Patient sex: F
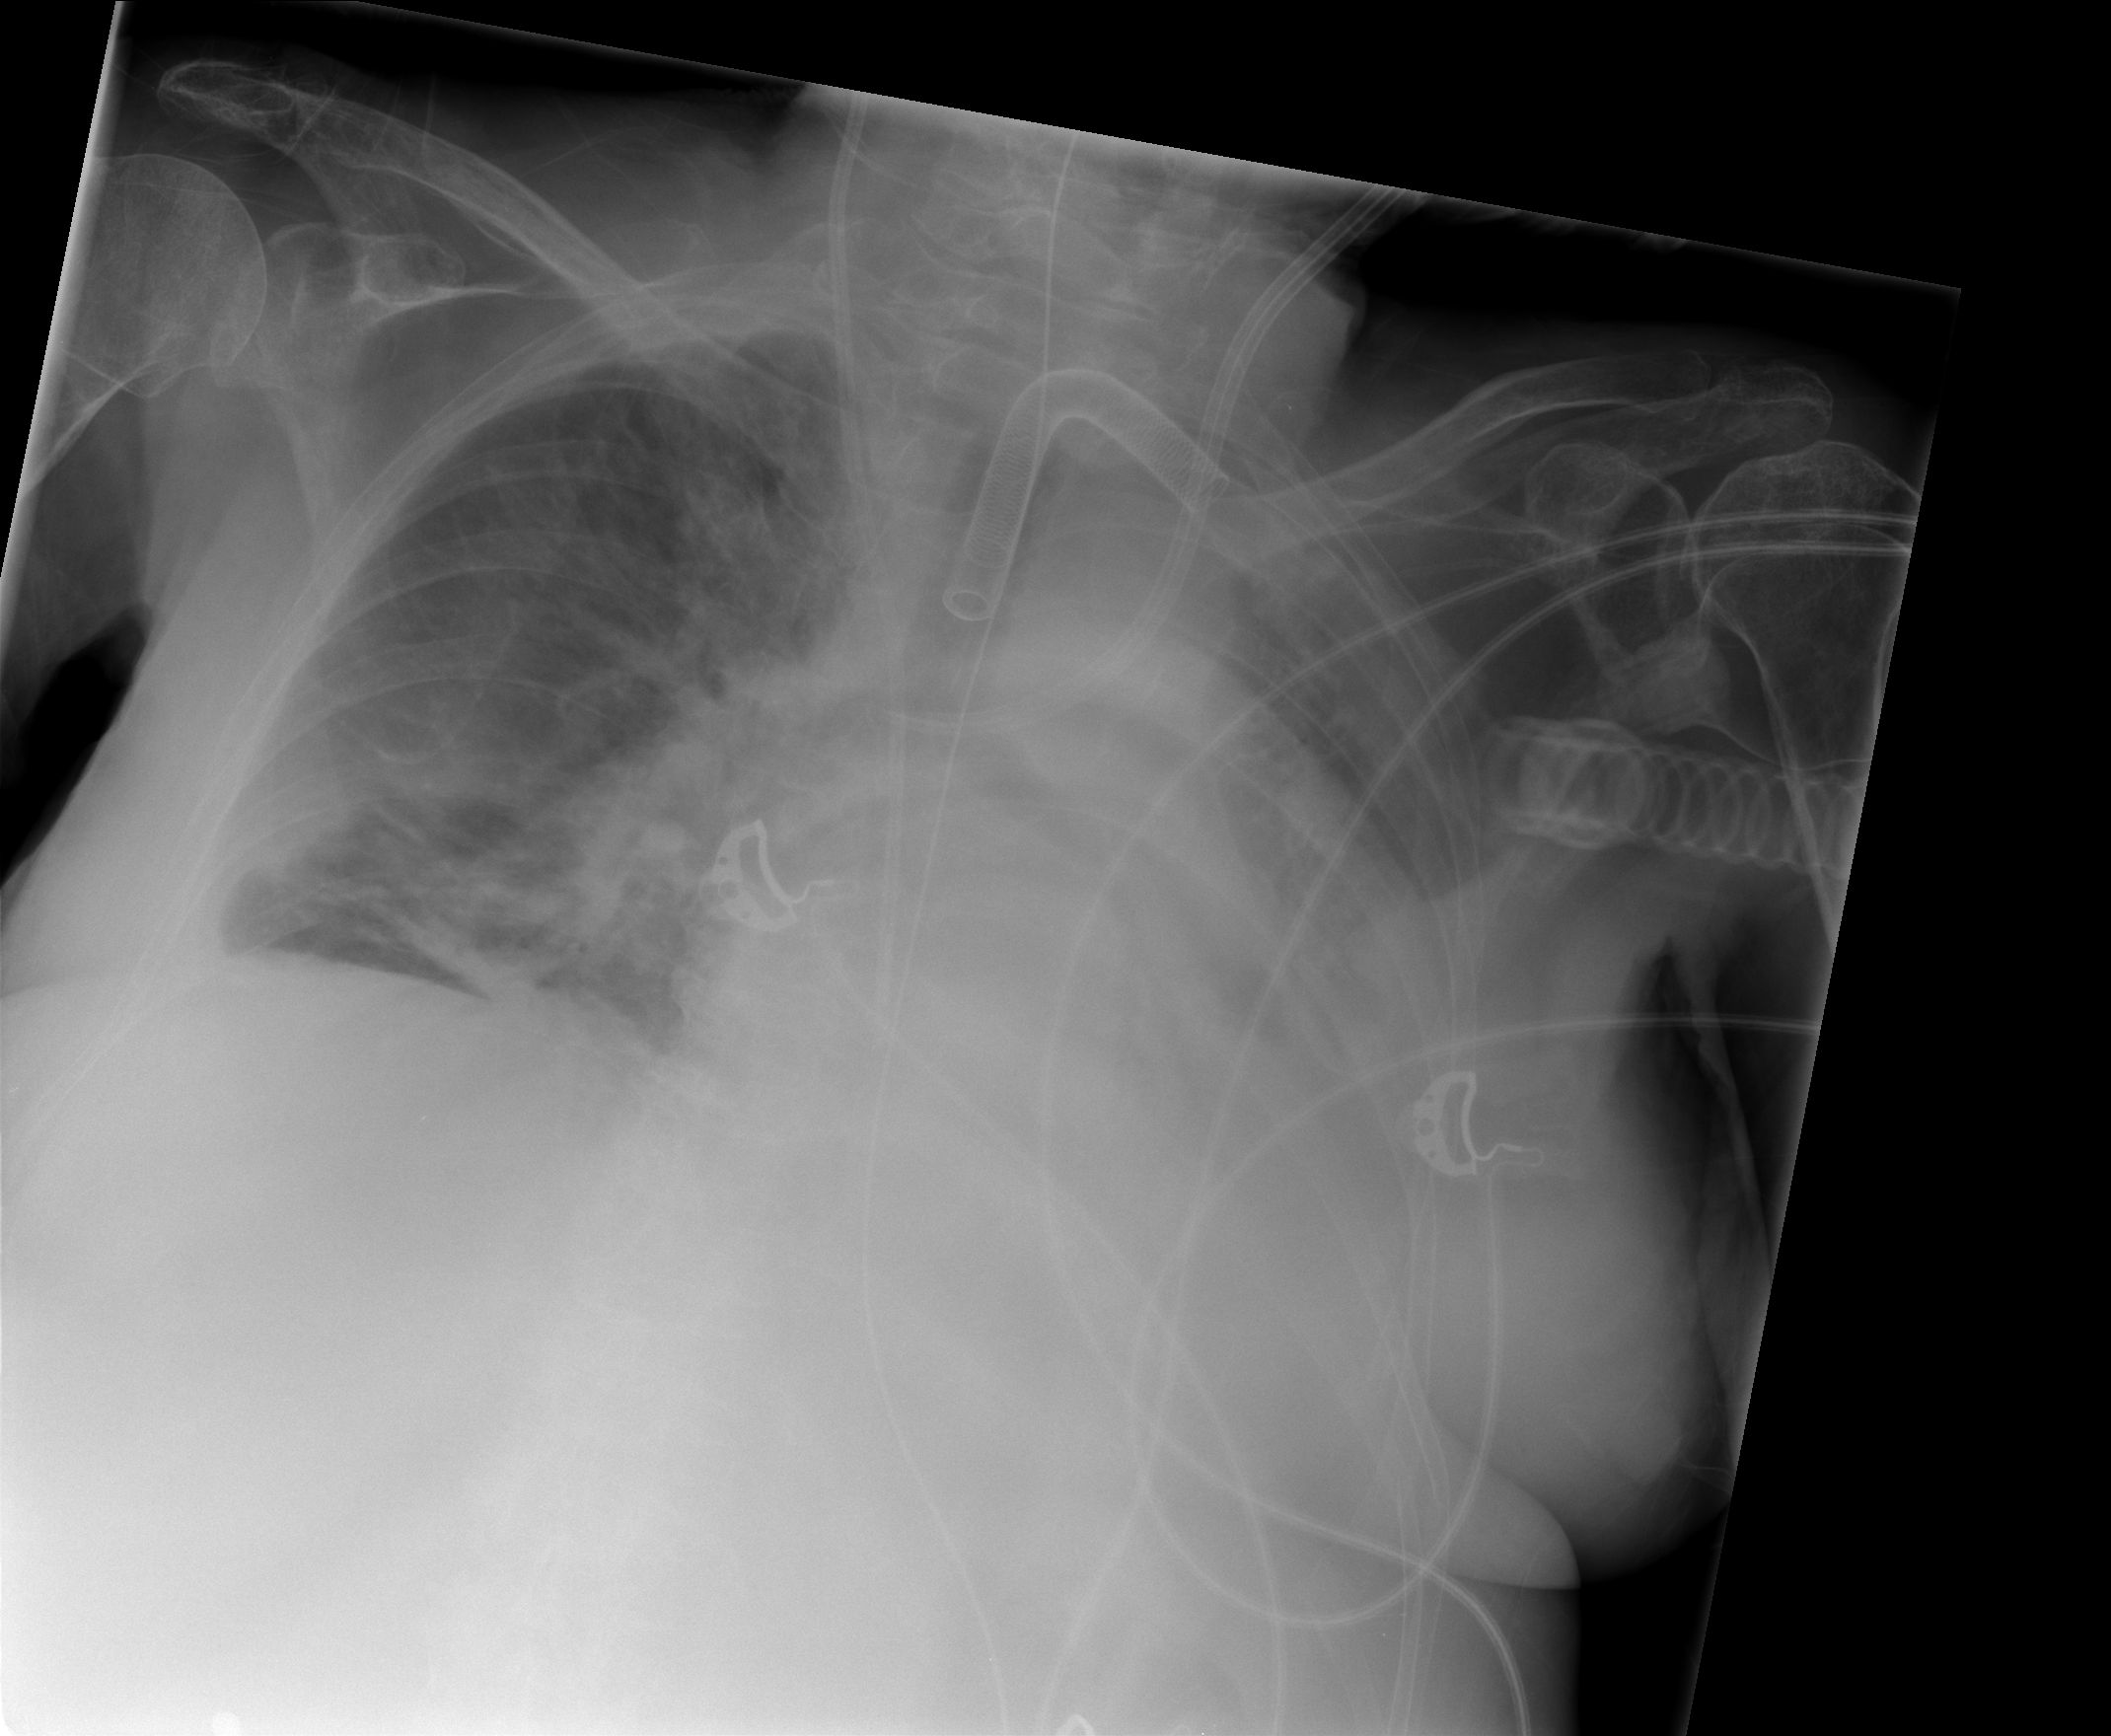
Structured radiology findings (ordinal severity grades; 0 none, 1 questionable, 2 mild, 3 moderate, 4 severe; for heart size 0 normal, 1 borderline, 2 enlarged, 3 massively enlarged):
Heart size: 2
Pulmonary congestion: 1
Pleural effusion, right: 0
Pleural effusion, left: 2
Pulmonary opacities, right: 2
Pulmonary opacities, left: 2
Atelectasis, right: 0
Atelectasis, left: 2